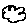
Label: cloud